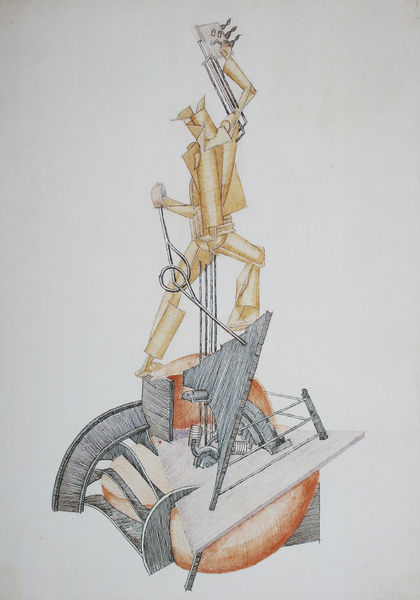
Titel: Elektrifikator, Entwurfsvariante einer Skulptur
Künstler: Josef Tschaikow
Standort: Moskau
Institution: Tretjakow-Galerie
Schlagwörter: mann, gelb, rot, figur, fahne, formen, maschine, entwurf